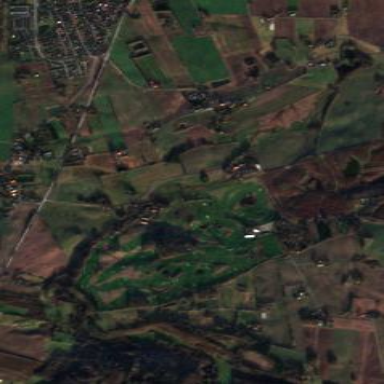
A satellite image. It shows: Golf course surrounded by greenery.